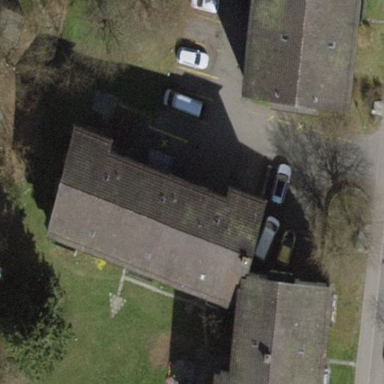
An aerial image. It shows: Building with pitched roof.